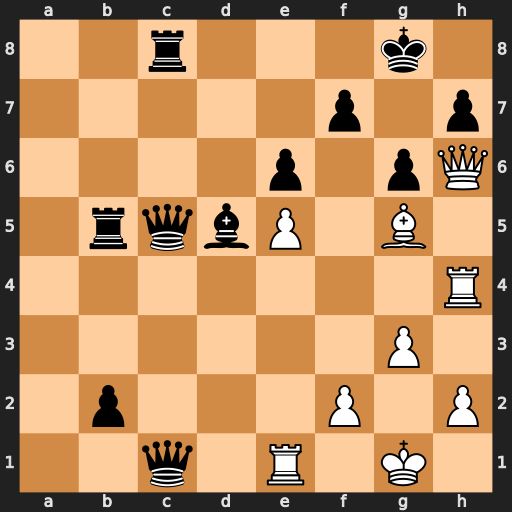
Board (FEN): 2r3k1/5p1p/4p1pQ/1rqbP1B1/7R/6P1/1p3P1P/2q1R1K1
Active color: w
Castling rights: -
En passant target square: -
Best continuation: Qxh7+ Kf8 Qh8#